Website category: jobs
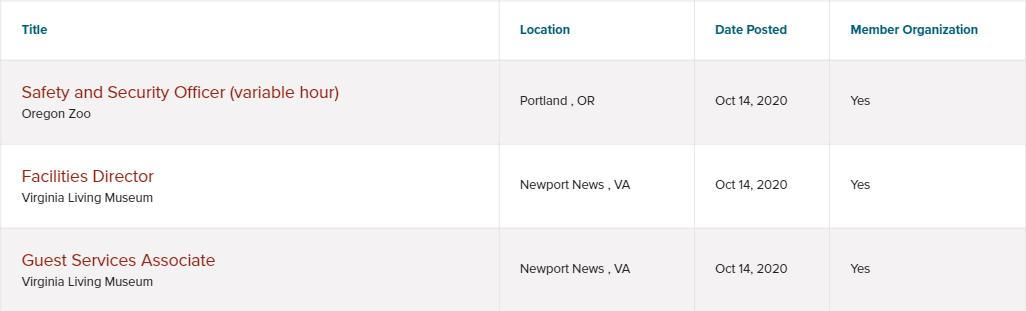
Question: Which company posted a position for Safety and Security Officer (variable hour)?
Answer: Oregon Zoo

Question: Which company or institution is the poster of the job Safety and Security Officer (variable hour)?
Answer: Oregon Zoo

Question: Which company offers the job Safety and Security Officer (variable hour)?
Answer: Oregon Zoo

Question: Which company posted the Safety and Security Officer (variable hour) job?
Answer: Oregon Zoo

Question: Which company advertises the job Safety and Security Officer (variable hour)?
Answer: Oregon Zoo

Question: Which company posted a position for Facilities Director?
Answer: Virginia Living Museum

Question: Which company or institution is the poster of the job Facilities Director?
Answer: Virginia Living Museum

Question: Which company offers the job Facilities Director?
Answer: Virginia Living Museum

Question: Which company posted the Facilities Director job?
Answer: Virginia Living Museum

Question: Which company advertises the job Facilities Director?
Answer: Virginia Living Museum

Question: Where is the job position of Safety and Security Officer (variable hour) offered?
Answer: Portland , OR

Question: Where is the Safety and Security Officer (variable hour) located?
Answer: Portland , OR

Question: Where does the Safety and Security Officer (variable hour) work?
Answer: Portland , OR

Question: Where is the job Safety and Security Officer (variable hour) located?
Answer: Portland , OR

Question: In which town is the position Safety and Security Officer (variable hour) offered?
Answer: Portland , OR

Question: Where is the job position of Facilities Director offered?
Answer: Newport News , VA

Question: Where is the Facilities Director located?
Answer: Newport News , VA

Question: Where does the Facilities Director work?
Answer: Newport News , VA

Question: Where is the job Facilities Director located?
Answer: Newport News , VA

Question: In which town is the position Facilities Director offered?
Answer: Newport News , VA

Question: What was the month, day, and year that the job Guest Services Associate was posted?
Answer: Oct 14, 2020

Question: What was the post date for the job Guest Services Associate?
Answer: Oct 14, 2020

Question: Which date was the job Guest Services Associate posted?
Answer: Oct 14, 2020

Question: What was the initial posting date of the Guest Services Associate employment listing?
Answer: Oct 14, 2020

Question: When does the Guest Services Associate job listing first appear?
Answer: Oct 14, 2020

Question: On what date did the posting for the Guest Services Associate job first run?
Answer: Oct 14, 2020

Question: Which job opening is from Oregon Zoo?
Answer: Safety and Security Officer (variable hour)

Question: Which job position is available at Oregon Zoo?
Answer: Safety and Security Officer (variable hour)

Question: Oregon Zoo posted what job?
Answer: Safety and Security Officer (variable hour)

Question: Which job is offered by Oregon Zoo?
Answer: Safety and Security Officer (variable hour)

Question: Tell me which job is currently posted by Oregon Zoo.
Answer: Safety and Security Officer (variable hour)

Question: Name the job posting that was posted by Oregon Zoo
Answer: Safety and Security Officer (variable hour)

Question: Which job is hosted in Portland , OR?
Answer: Safety and Security Officer (variable hour)

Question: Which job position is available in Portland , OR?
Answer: Safety and Security Officer (variable hour)

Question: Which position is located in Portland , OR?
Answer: Safety and Security Officer (variable hour)

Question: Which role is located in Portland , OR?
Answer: Safety and Security Officer (variable hour)

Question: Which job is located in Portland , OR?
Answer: Safety and Security Officer (variable hour)

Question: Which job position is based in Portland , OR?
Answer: Safety and Security Officer (variable hour)